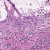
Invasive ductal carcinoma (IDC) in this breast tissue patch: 0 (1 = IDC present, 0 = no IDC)